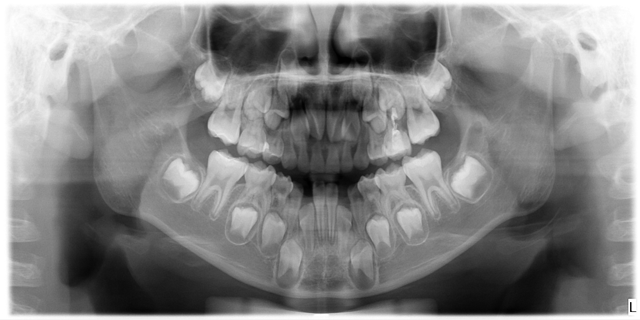
child